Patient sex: F
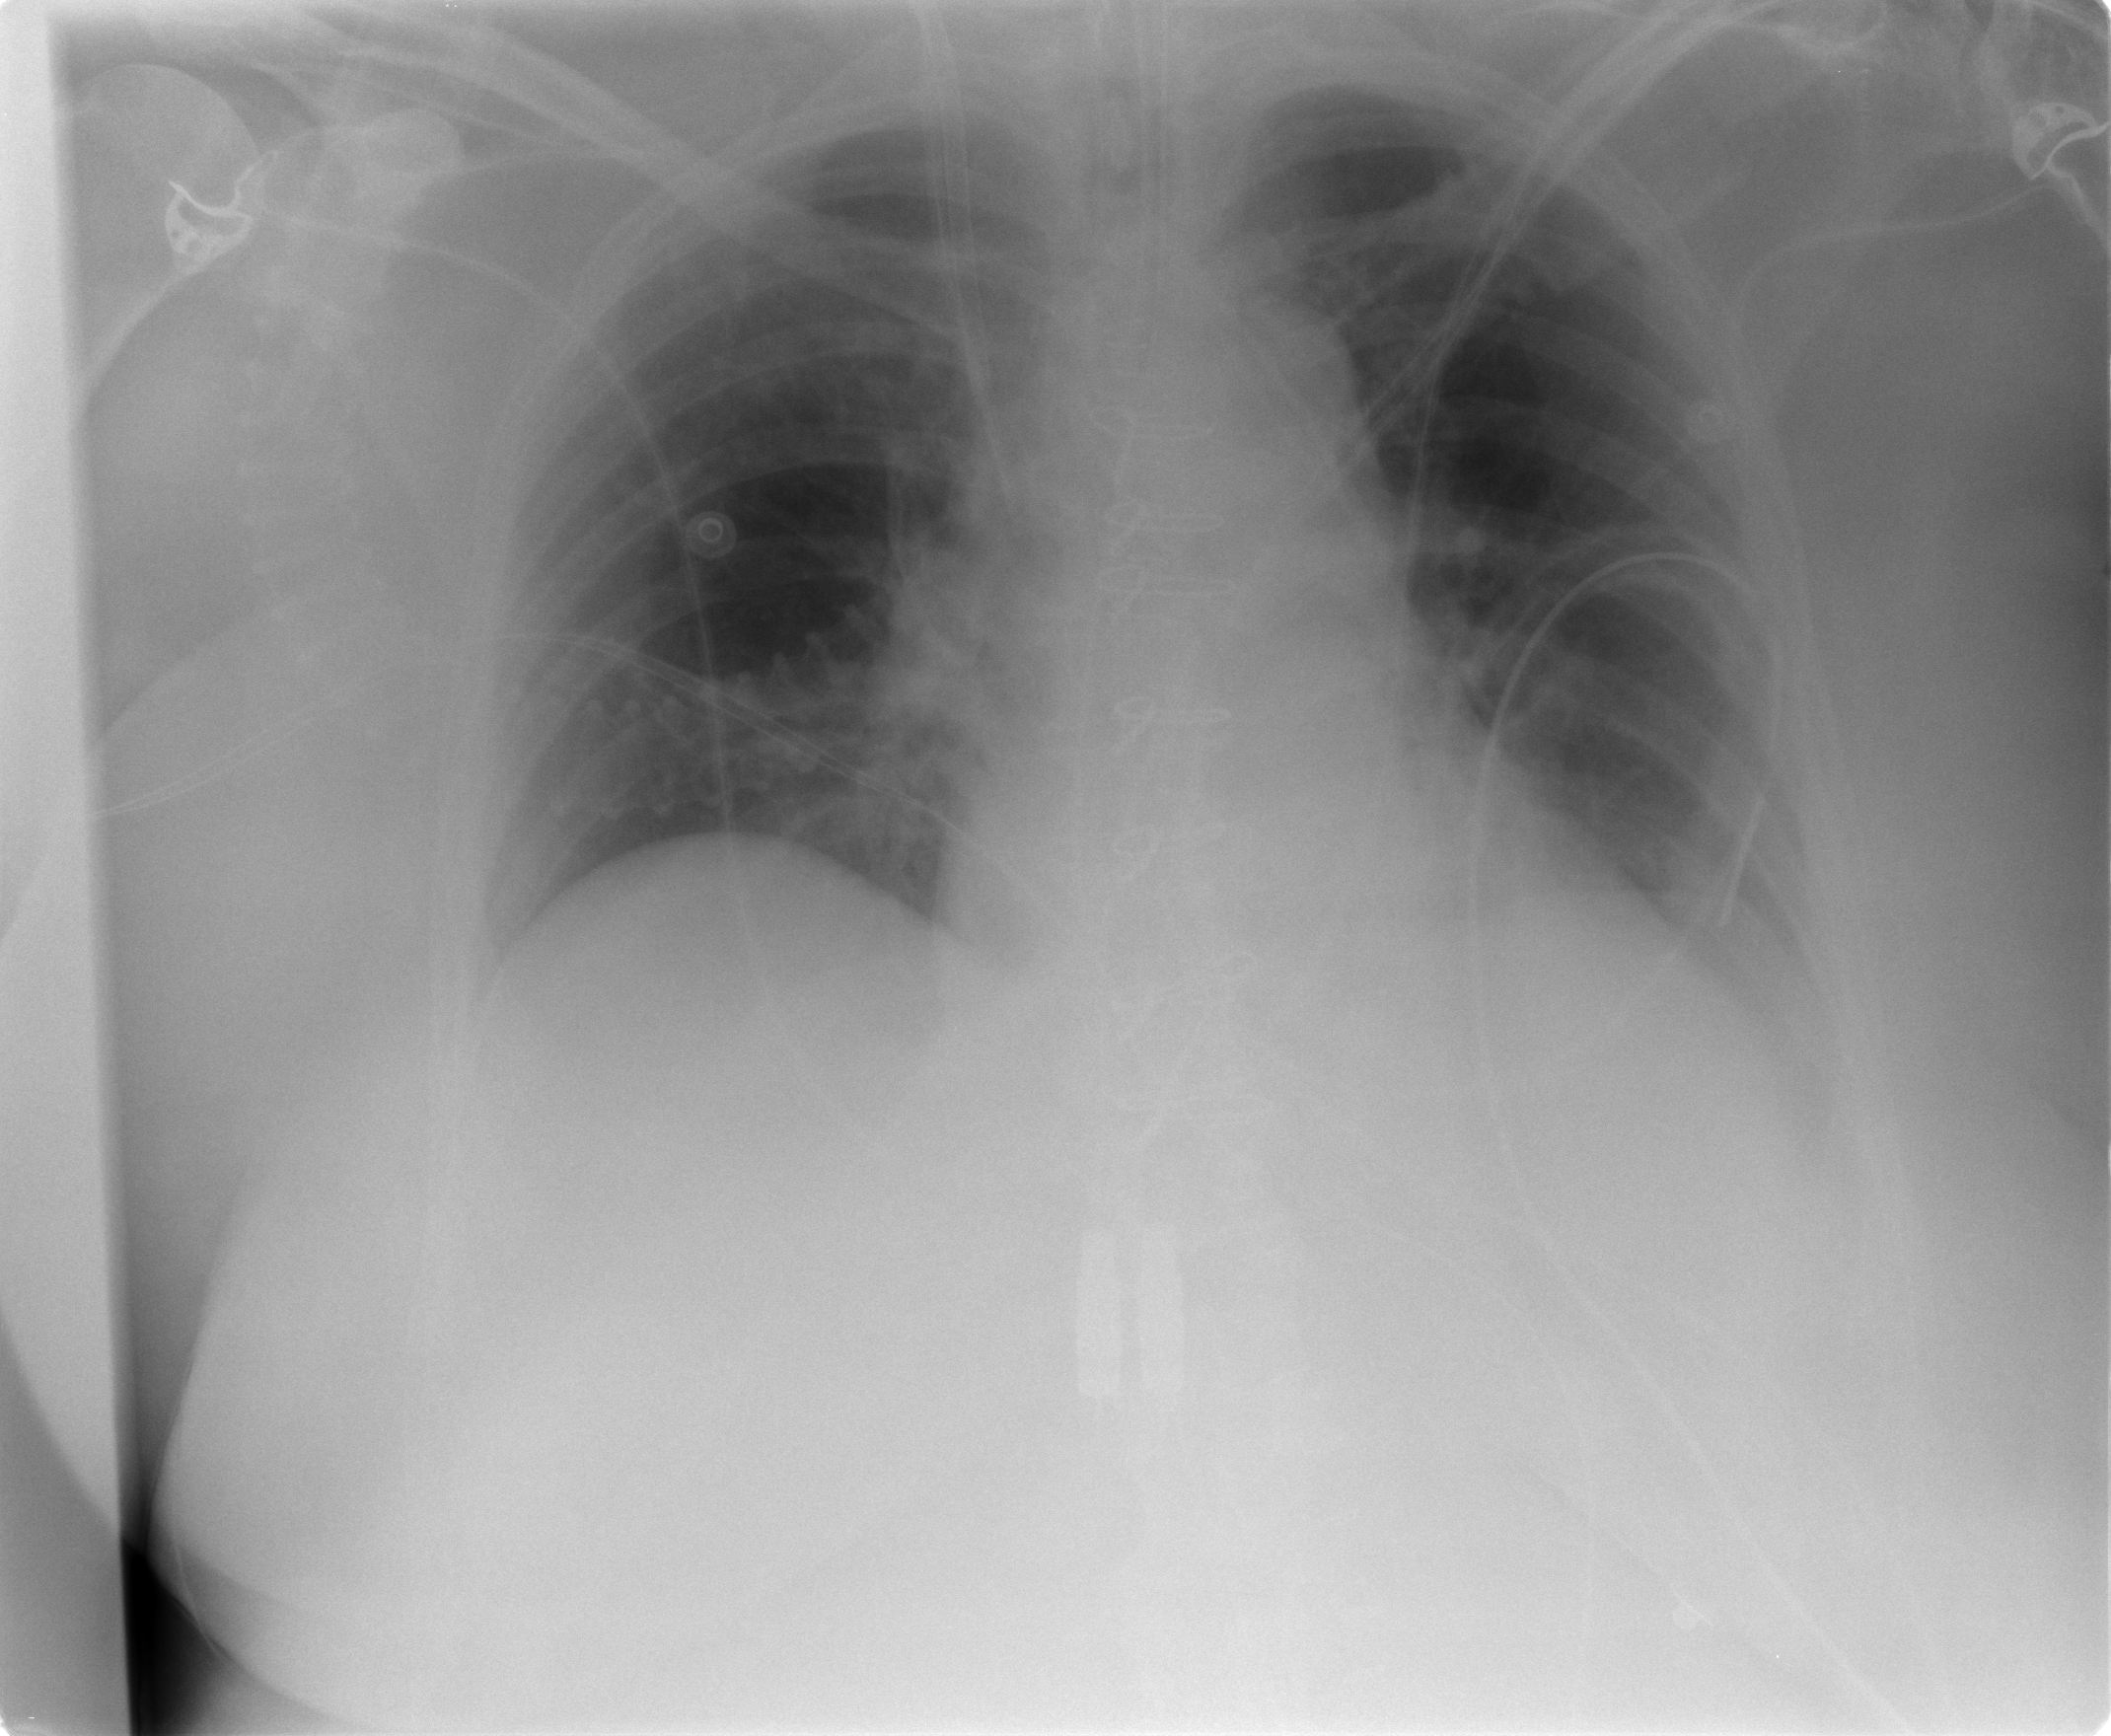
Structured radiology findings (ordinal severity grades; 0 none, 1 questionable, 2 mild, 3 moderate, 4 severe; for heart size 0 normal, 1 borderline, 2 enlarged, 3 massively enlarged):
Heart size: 0
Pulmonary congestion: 0
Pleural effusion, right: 0
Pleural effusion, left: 2
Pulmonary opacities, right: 0
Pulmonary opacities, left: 0
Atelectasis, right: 0
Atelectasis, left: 1